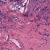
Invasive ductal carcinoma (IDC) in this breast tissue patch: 0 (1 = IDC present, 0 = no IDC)